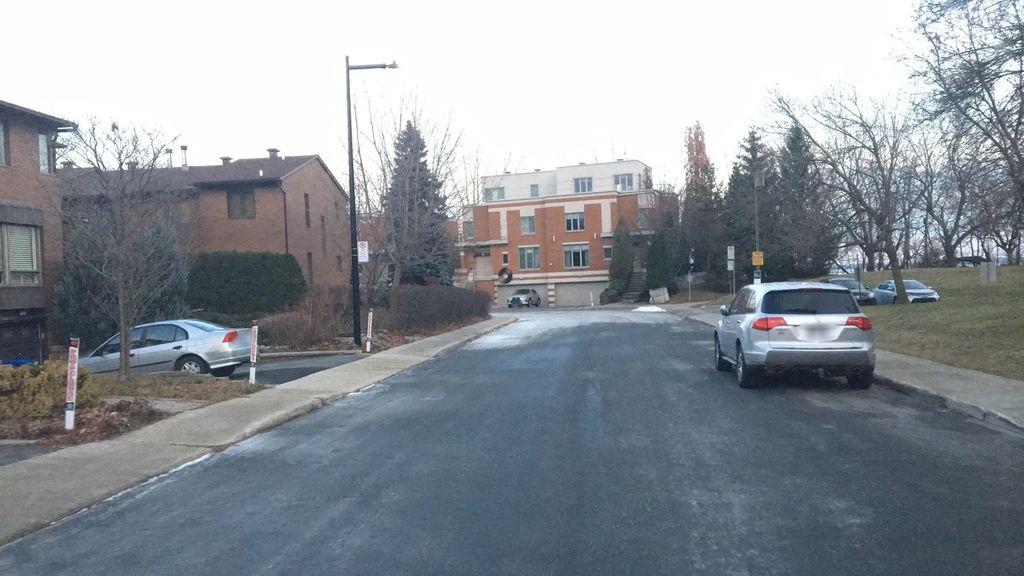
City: montreal